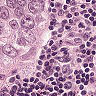
Metastatic tissue present: yes